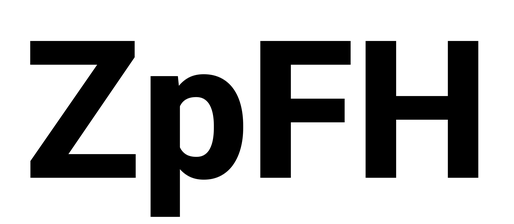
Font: Roboto_ExtraBold